Question: I'm about to start porting my WP8.1 app to W10, and looks like I'll have to make it a Universal Windows App. Now, I'm fine as for the back-end code, as I'll be able to reuse 90% of my classes (Models, ViewModels, and most of my helper classes, extension methods and converters).
The problem is for the UI: I understand I'll have to design the app for different screens and aspect rations, and I don't know how to actually implement that in code.
I mean, as for the UI scaling, I know I can use the VisualStateManager and AdaptiveTriggers to manually set the properties of the UI elements I want to adapt on any screen resolution, or I can use some converters, and that's fine.
Whan I mean is: what's the best method to have the whole UI adapt to different resolutions?
This is an example:

As you can see: the whole navigation pattern changes along the UI when on different screens. On phones, we have the contact page that covers the whole UI, while on tablets and PCs we have the contact page that's just a fraction of the UI, and the pivot pages are moved into another panel on the right. Also, many of the UI elements are completely rearranged.
And of course, some view-level back-end code will change as well.
Now, I'm wondering what's the best approach to do this whole thing.
Should I:
* Have a single XAML file (for every page) with a lot of VisualStates and stuff, and try to rearrange the UI for every screen resolution
* Have different projects with a shared project (like with W8.1 universal apps), so that I can focus on the UI on every specific device? This is the approach I'd be more comfortable with, as I'd be able to design platform specific UI elements without problems. Still, I didn't understand how to actually create a shared project and different projects for each device type in VS2015.
* Use that approach with different XAML pages that share the same code-behind file (even I'm not sure how to implement this, and how to implement platform-specific code-behind parts).
* Some other method
I mean, I'm sure I'm not the only W8.1/WP8.1 developer in trouble here, is there some kind of advice I can use? I already watched all the MVA videos about W10 development, but they didn't get into the implementation details there.
Thank you for your help
Sergio
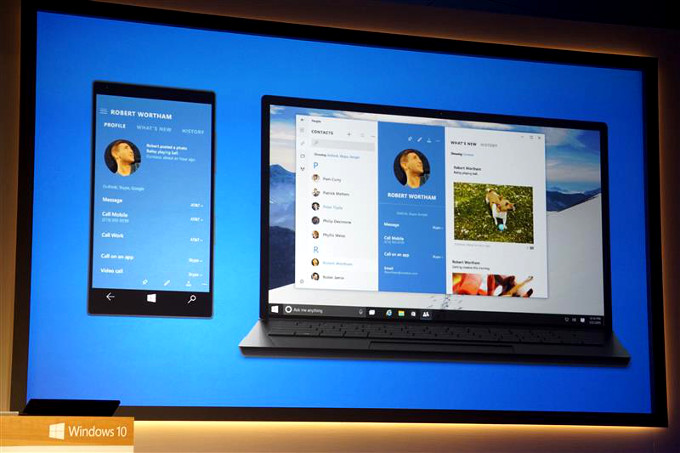
Answer: Those two screenshots aren't necessarily that different, if you look at using the <URL>.
See <URL> for more info.